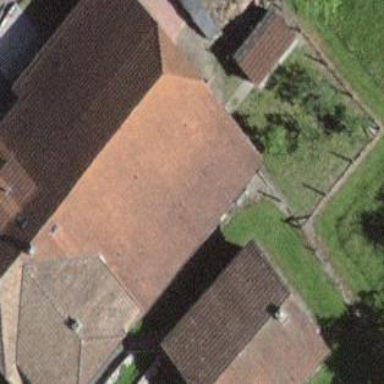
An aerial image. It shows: Farm building.